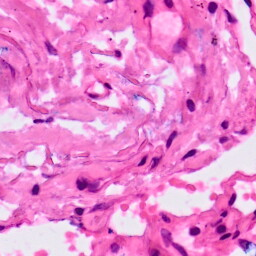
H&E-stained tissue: Lung